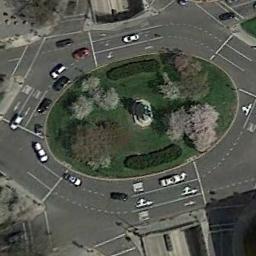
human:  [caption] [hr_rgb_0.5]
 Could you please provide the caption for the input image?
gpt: The roundabout has some moving cars and some trees are in the middle of the roundabout .

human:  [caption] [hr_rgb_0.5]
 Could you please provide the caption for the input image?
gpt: There are some cars at the roundabout .

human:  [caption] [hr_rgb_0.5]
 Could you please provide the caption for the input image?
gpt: The roundabout is on the grass next to trees and buildings .

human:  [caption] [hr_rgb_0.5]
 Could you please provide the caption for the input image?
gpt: There are many moving and waiting vehicles at the crossroads .

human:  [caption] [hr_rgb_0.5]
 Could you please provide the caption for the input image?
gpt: There are some cars on the roundabout .